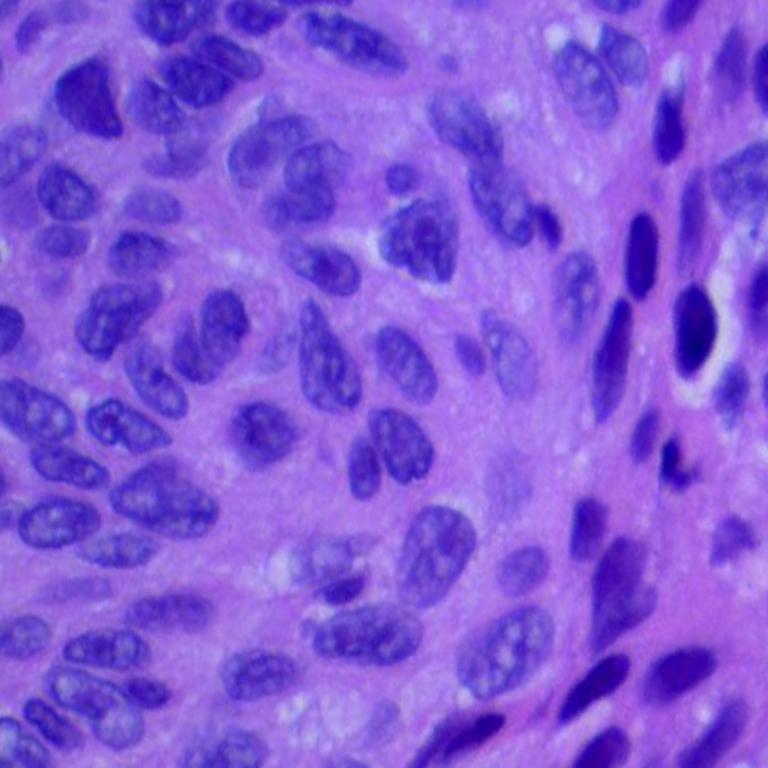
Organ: lung
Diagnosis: squamous carcinomas